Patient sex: M
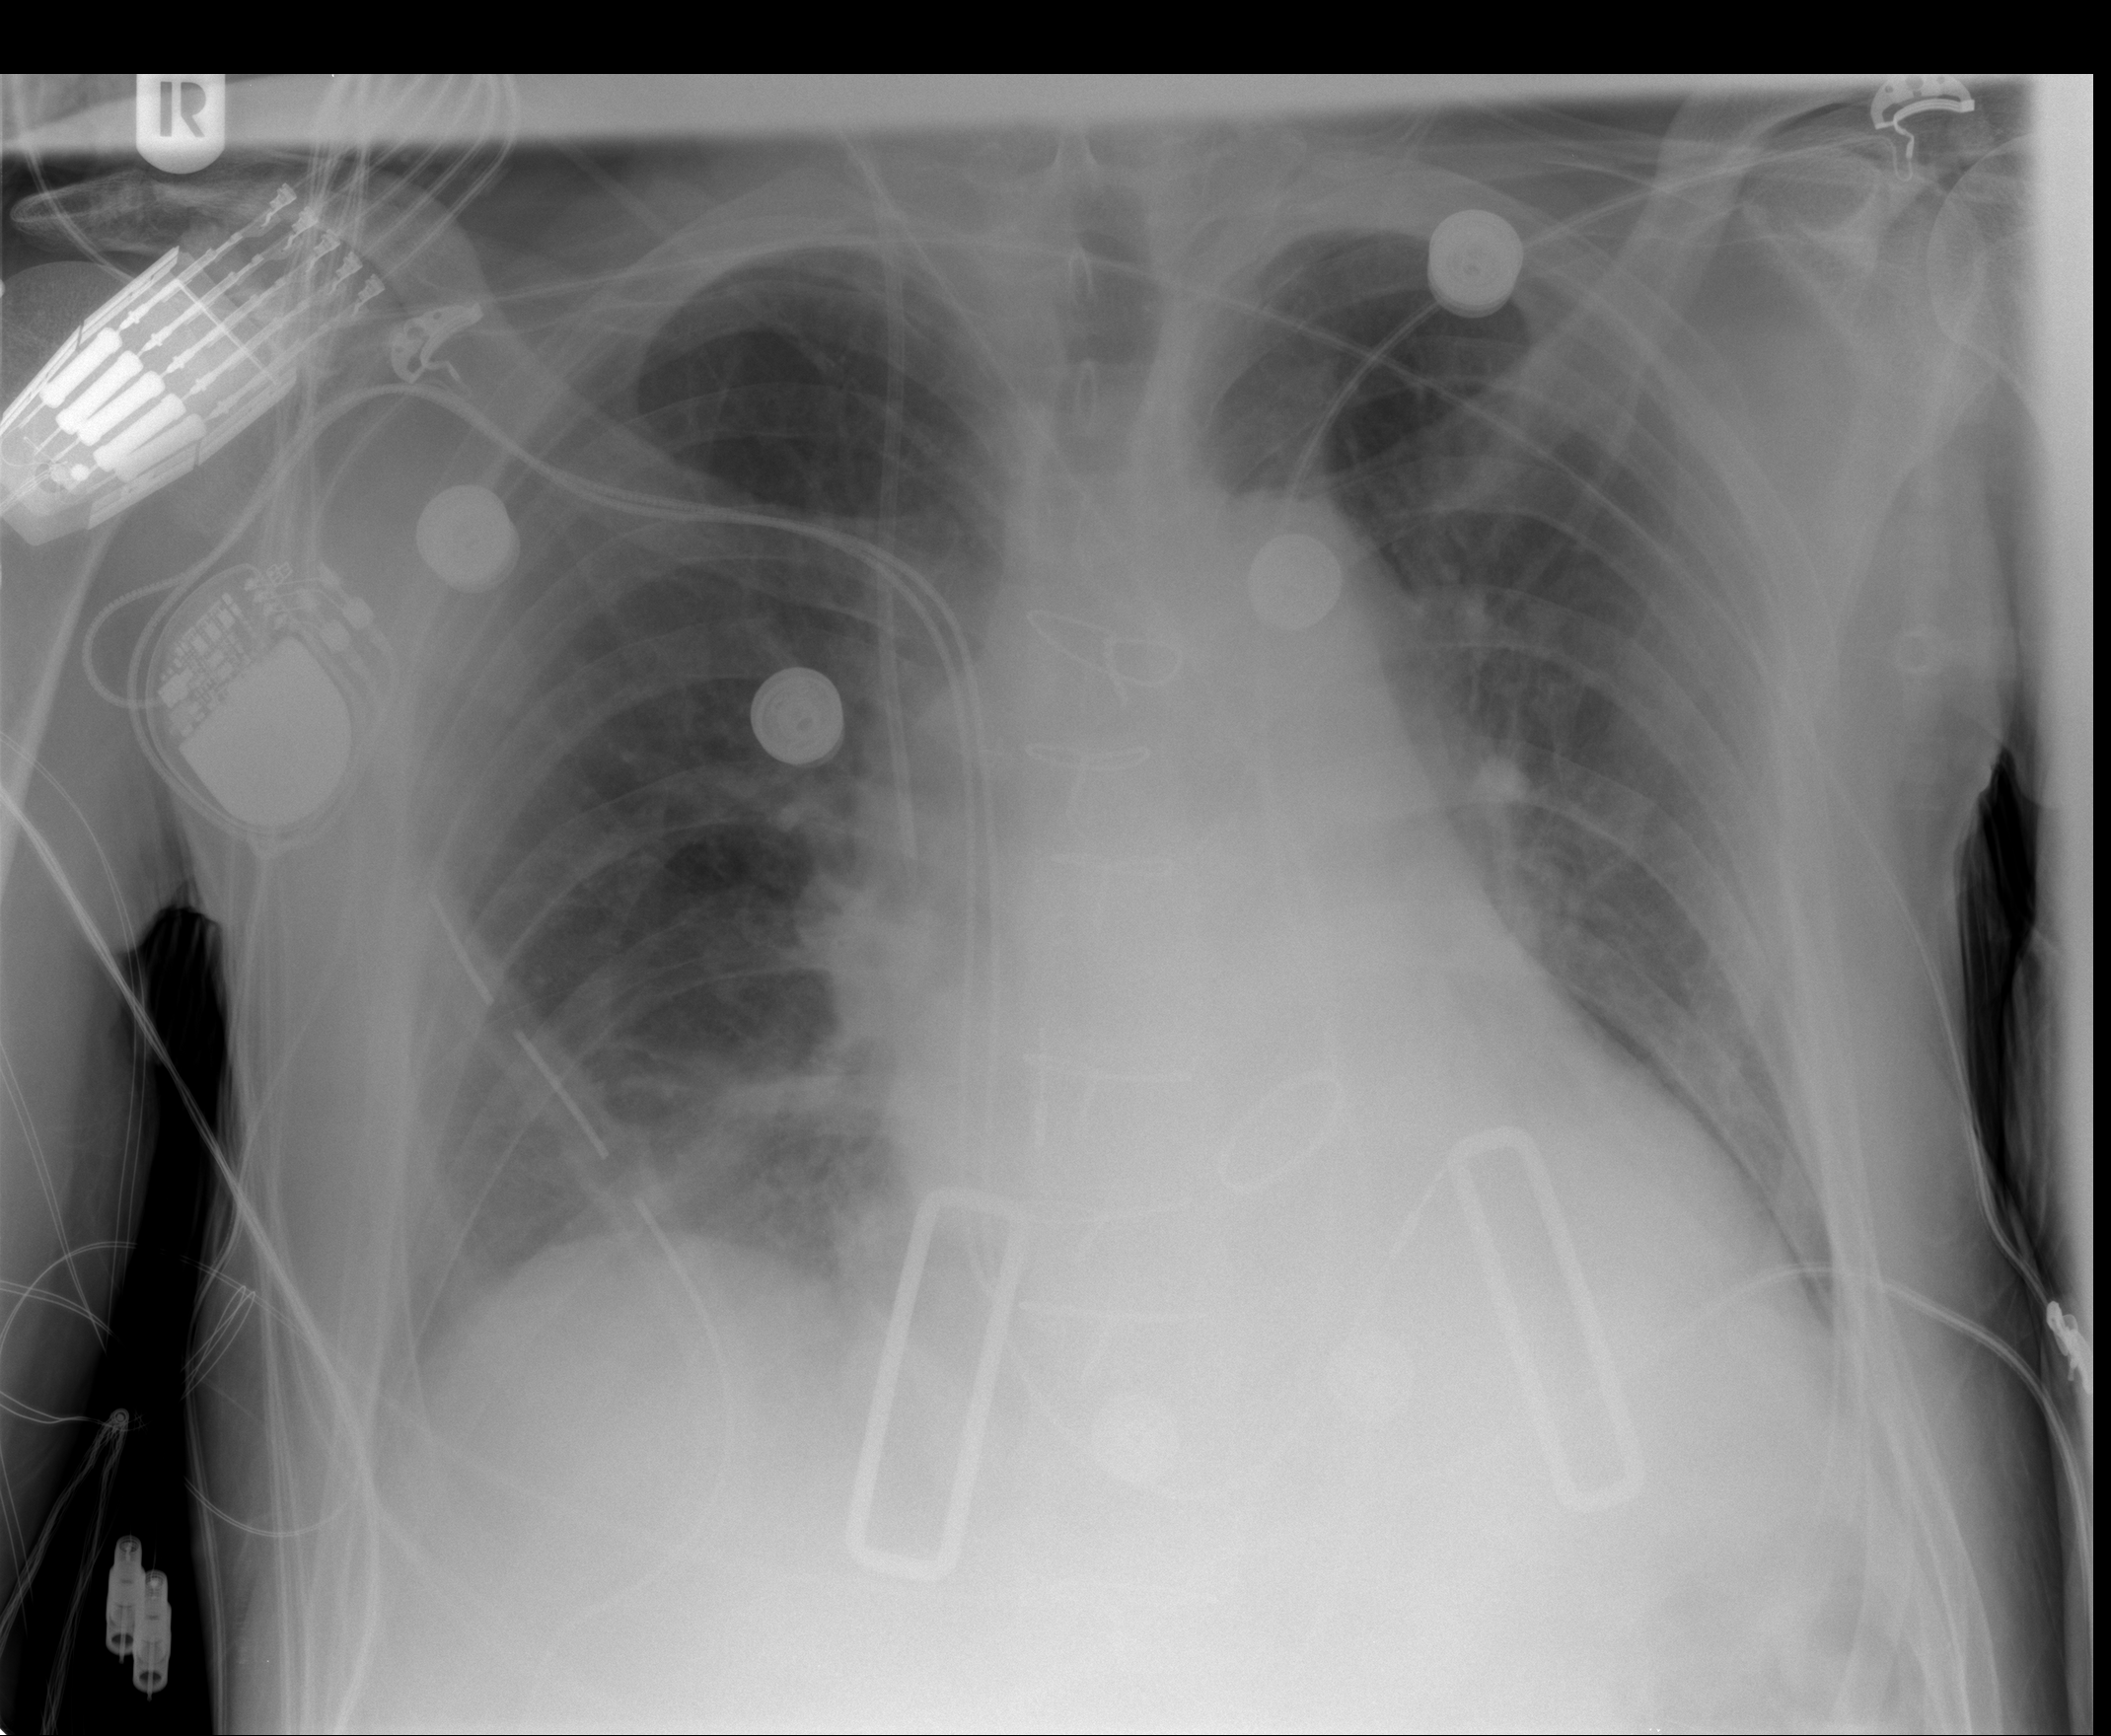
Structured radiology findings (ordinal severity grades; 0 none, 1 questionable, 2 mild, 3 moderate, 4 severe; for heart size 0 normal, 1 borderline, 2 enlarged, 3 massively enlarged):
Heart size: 2
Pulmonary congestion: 2
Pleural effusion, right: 2
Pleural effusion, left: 1
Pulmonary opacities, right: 0
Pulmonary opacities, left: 0
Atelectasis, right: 2
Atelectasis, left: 2